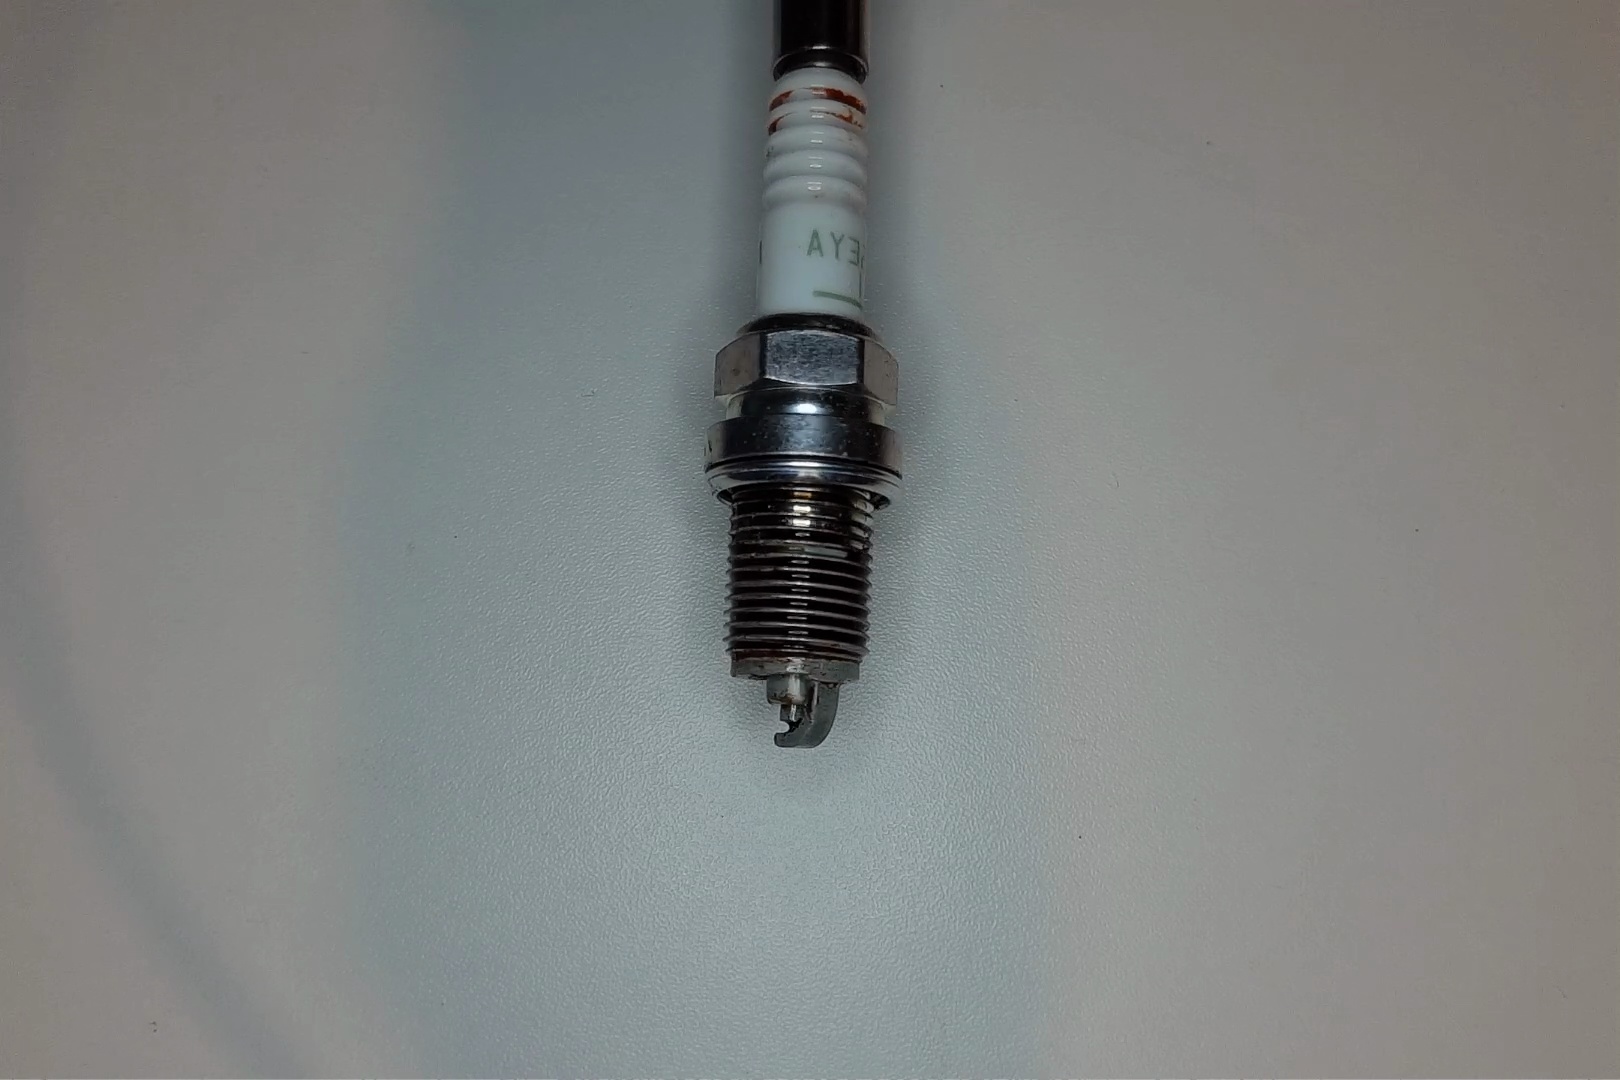
Label: anomaly